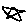
Label: star